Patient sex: M
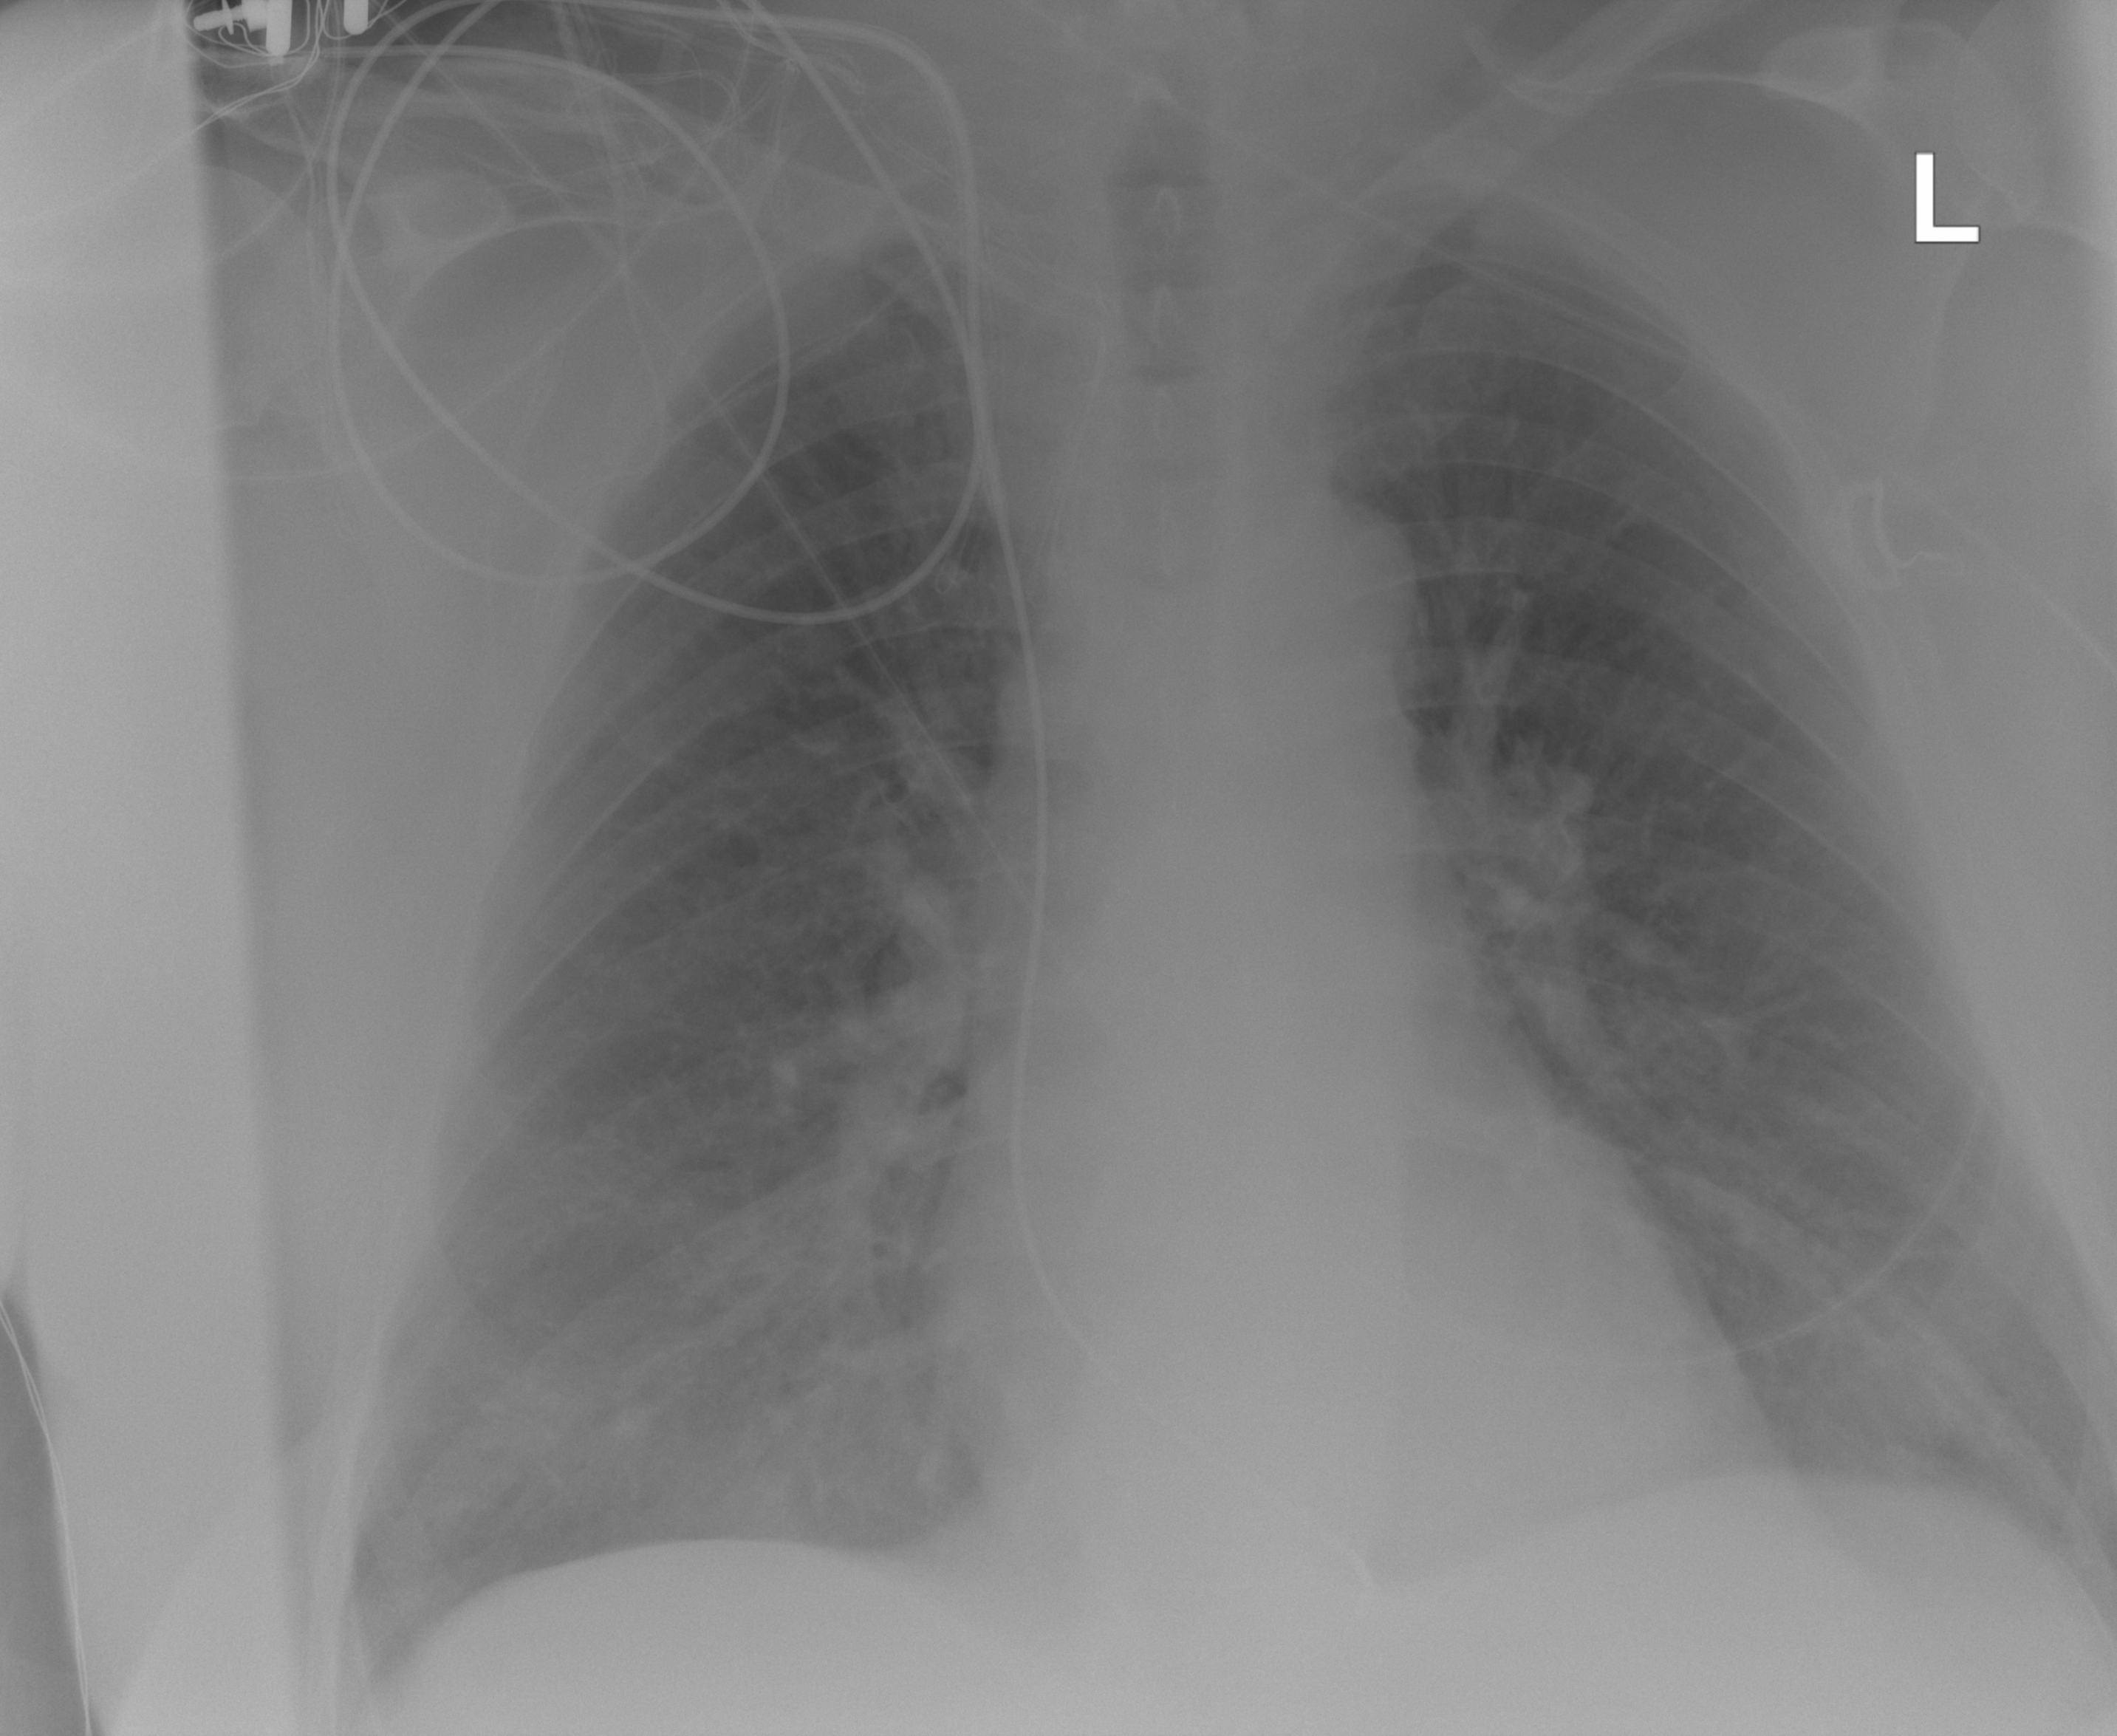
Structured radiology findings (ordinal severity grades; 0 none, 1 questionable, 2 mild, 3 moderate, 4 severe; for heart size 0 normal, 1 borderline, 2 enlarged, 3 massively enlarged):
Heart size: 2
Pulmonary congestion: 3
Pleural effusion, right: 0
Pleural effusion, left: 0
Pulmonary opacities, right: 2
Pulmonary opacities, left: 2
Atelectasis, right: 2
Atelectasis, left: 2